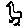
Label: bird